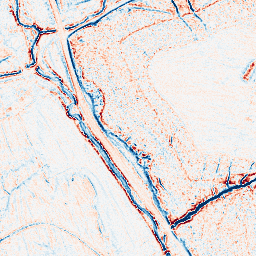
Category: edge_preserving
Decomposition family: anisotropic_diffusion
Decomposition parameters: iterations: 20
kappa: 30
gamma: 0.05
Upsampling method: quadratic
Upsampling parameters: scale: 2
Upsampling scale: 2